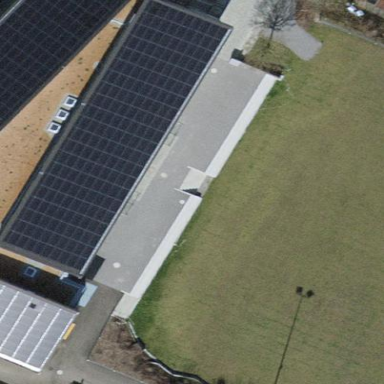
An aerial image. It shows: Building with skillion roof made of solar panels.